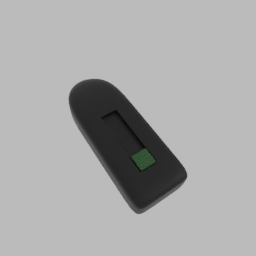
Label: electronics